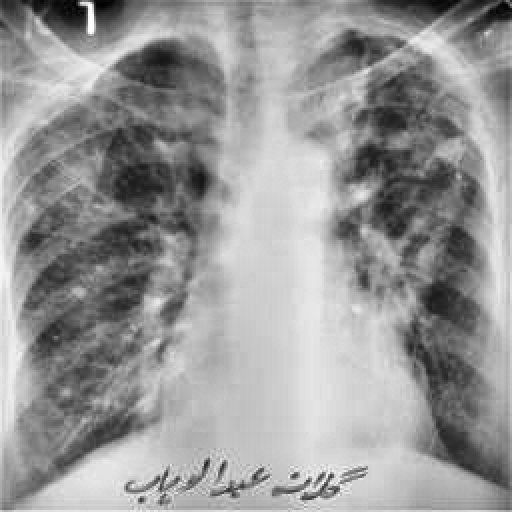
Finding: TUBERCULOSIS